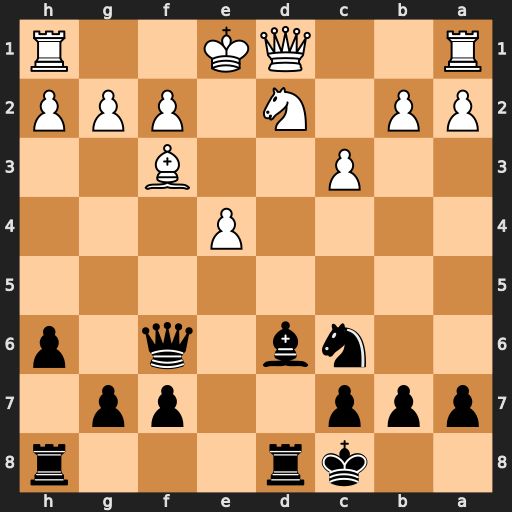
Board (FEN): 2kr3r/ppp2pp1/2nb1q1p/8/4P3/2P2B2/PP1N1PPP/R2QK2R
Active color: b
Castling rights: KQ
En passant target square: -
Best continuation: Bf4 Nb3 Rxd1+